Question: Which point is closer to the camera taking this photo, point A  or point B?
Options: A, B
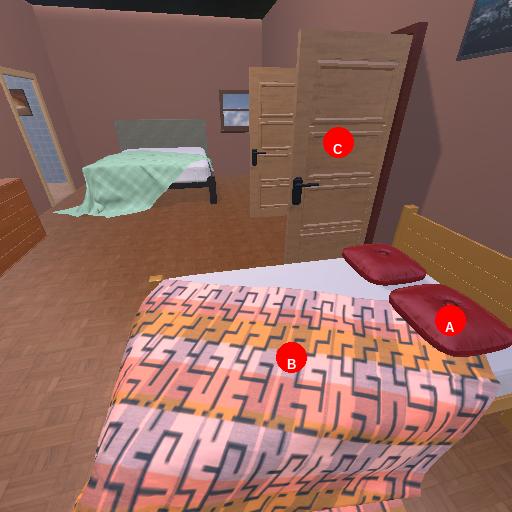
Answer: A